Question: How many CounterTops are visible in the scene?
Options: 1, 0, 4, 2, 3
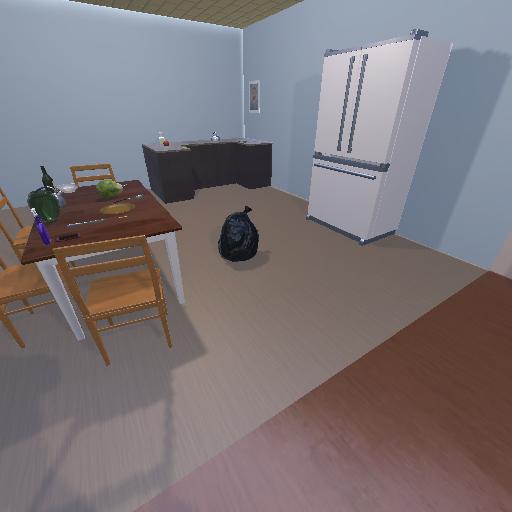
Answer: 1